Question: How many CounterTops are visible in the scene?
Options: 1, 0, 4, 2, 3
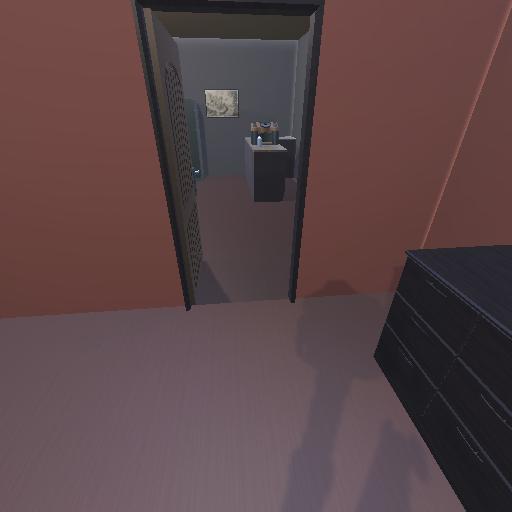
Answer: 1